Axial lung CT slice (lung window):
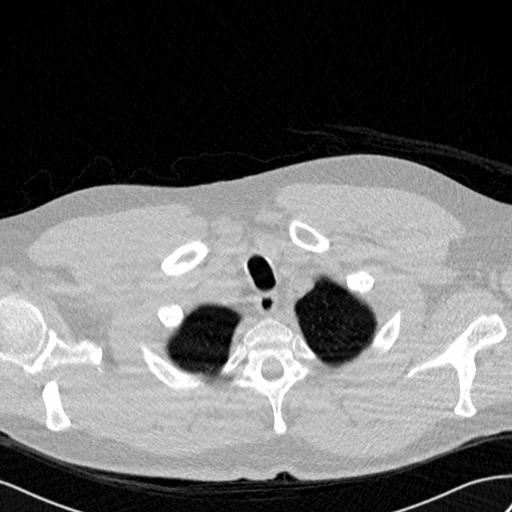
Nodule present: no